Question: The reason why I am having a hard time populating this table is because the table get's created dynamically:
'''
MySql.Data.MySqlClient.MySqlDataReader selection = mySql.QuerySelect(textBox1.Text); //textBox1.Text containts the text of the query to be executed
DataTable table = new DataTable(); // create table to hold results
// depending on the query construct the needed columns
for (int i = 0; i < selection.FieldCount; i++)
{
table.Columns.Add("Column " + i);
}
// while there are rows insert them
while (selection.Read())
{
object[] o = new object[selection.FieldCount];
for(int j=0; j<selection.FieldCount; j++)
{
o[j] = selection[j].ToString();
}
table.Rows.Add(o);
}
'''
ok so far after this point my table is constructed.
## now my problem is how can I display that table so that user can see the results.
here are the things I have tried:
## with a datagrid:
'''
<DataGrid AutoGenerateColumns="False" Margin="73,264,17,12" Name="dataGrid1" ItemsSource="{Binding}" />
'''
code behind:
'''
dataGrid1.DataContext = table.DefaultView;
'''
that does not display the results. the rows get populated and rows two but with no content...
## with ListView
'''
<ListView Height="72" Margin="78,253,17,0" Name="listView1" VerticalAlignment="Top" ItemsSource="{Binding}" />
'''
code behind:
'''
listView1.DataContext = table.DataSet;
listView1.DataContext = table.DefaultView;
'''

note the correct number of rows are displayed but with the wrong content.
## with a ListBox
similar technique....
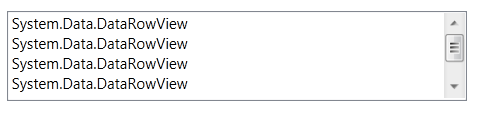
Answer: You want columns in your grid, so you probably don't want 'AutoGenerateColumns="False"'.
To use a '<ListView>', you'll need to make columns yourself in a '<GridView>'.
To use a '<ListBox>', set 'DisplayTemplate' to a '<DataTemplate>' containing UI for the listboxes.